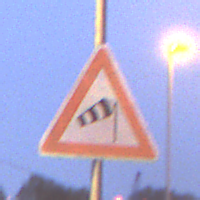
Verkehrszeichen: SeitenwindVonRechts
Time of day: Night
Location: Outdoor (Urban)
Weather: PartlyCloudy
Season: NotSpecified
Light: Artificial